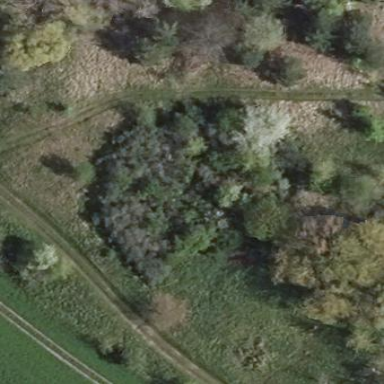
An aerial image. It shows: Patch of scrub vegetation.